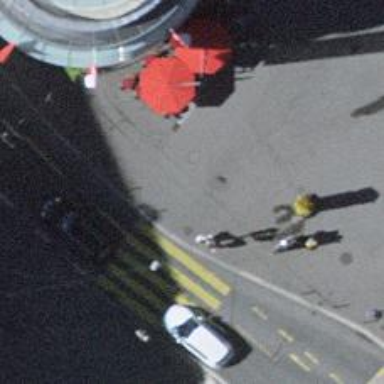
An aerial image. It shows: Bollard barrier.